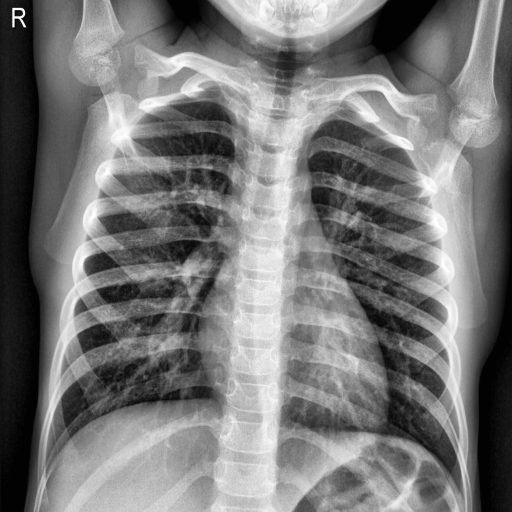
Finding: NORMAL